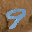
Label: 9